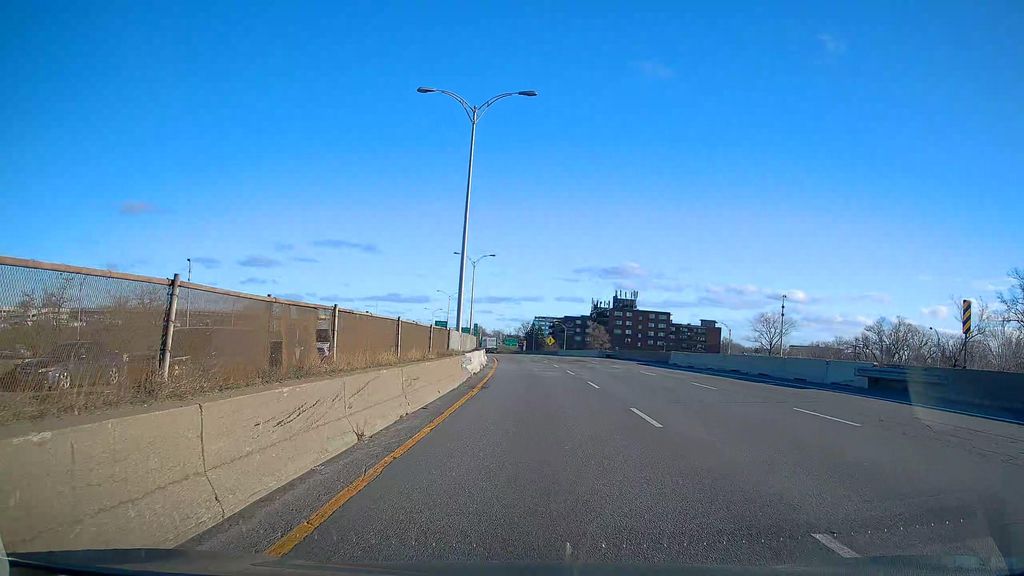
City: montreal